Interaction volume radius: 5 \u00c5
Interaction volume height: 45 \u00c5
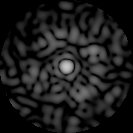
Disorder parameter: 0.8426